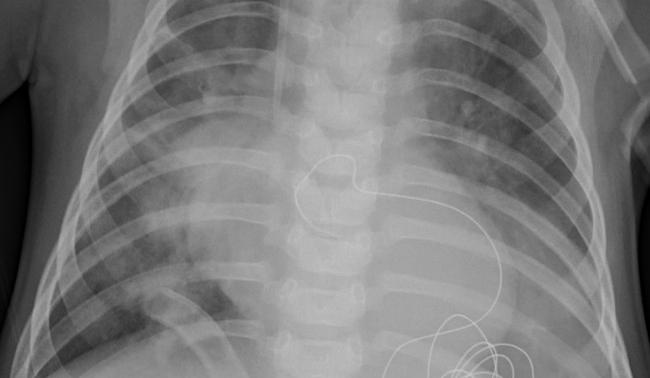
Diagnosis: PNEUMONIA